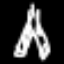
Label: The Eiffel Tower